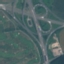
Land use / land cover: Highway